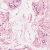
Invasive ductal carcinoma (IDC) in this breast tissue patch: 0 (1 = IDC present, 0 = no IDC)